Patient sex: M
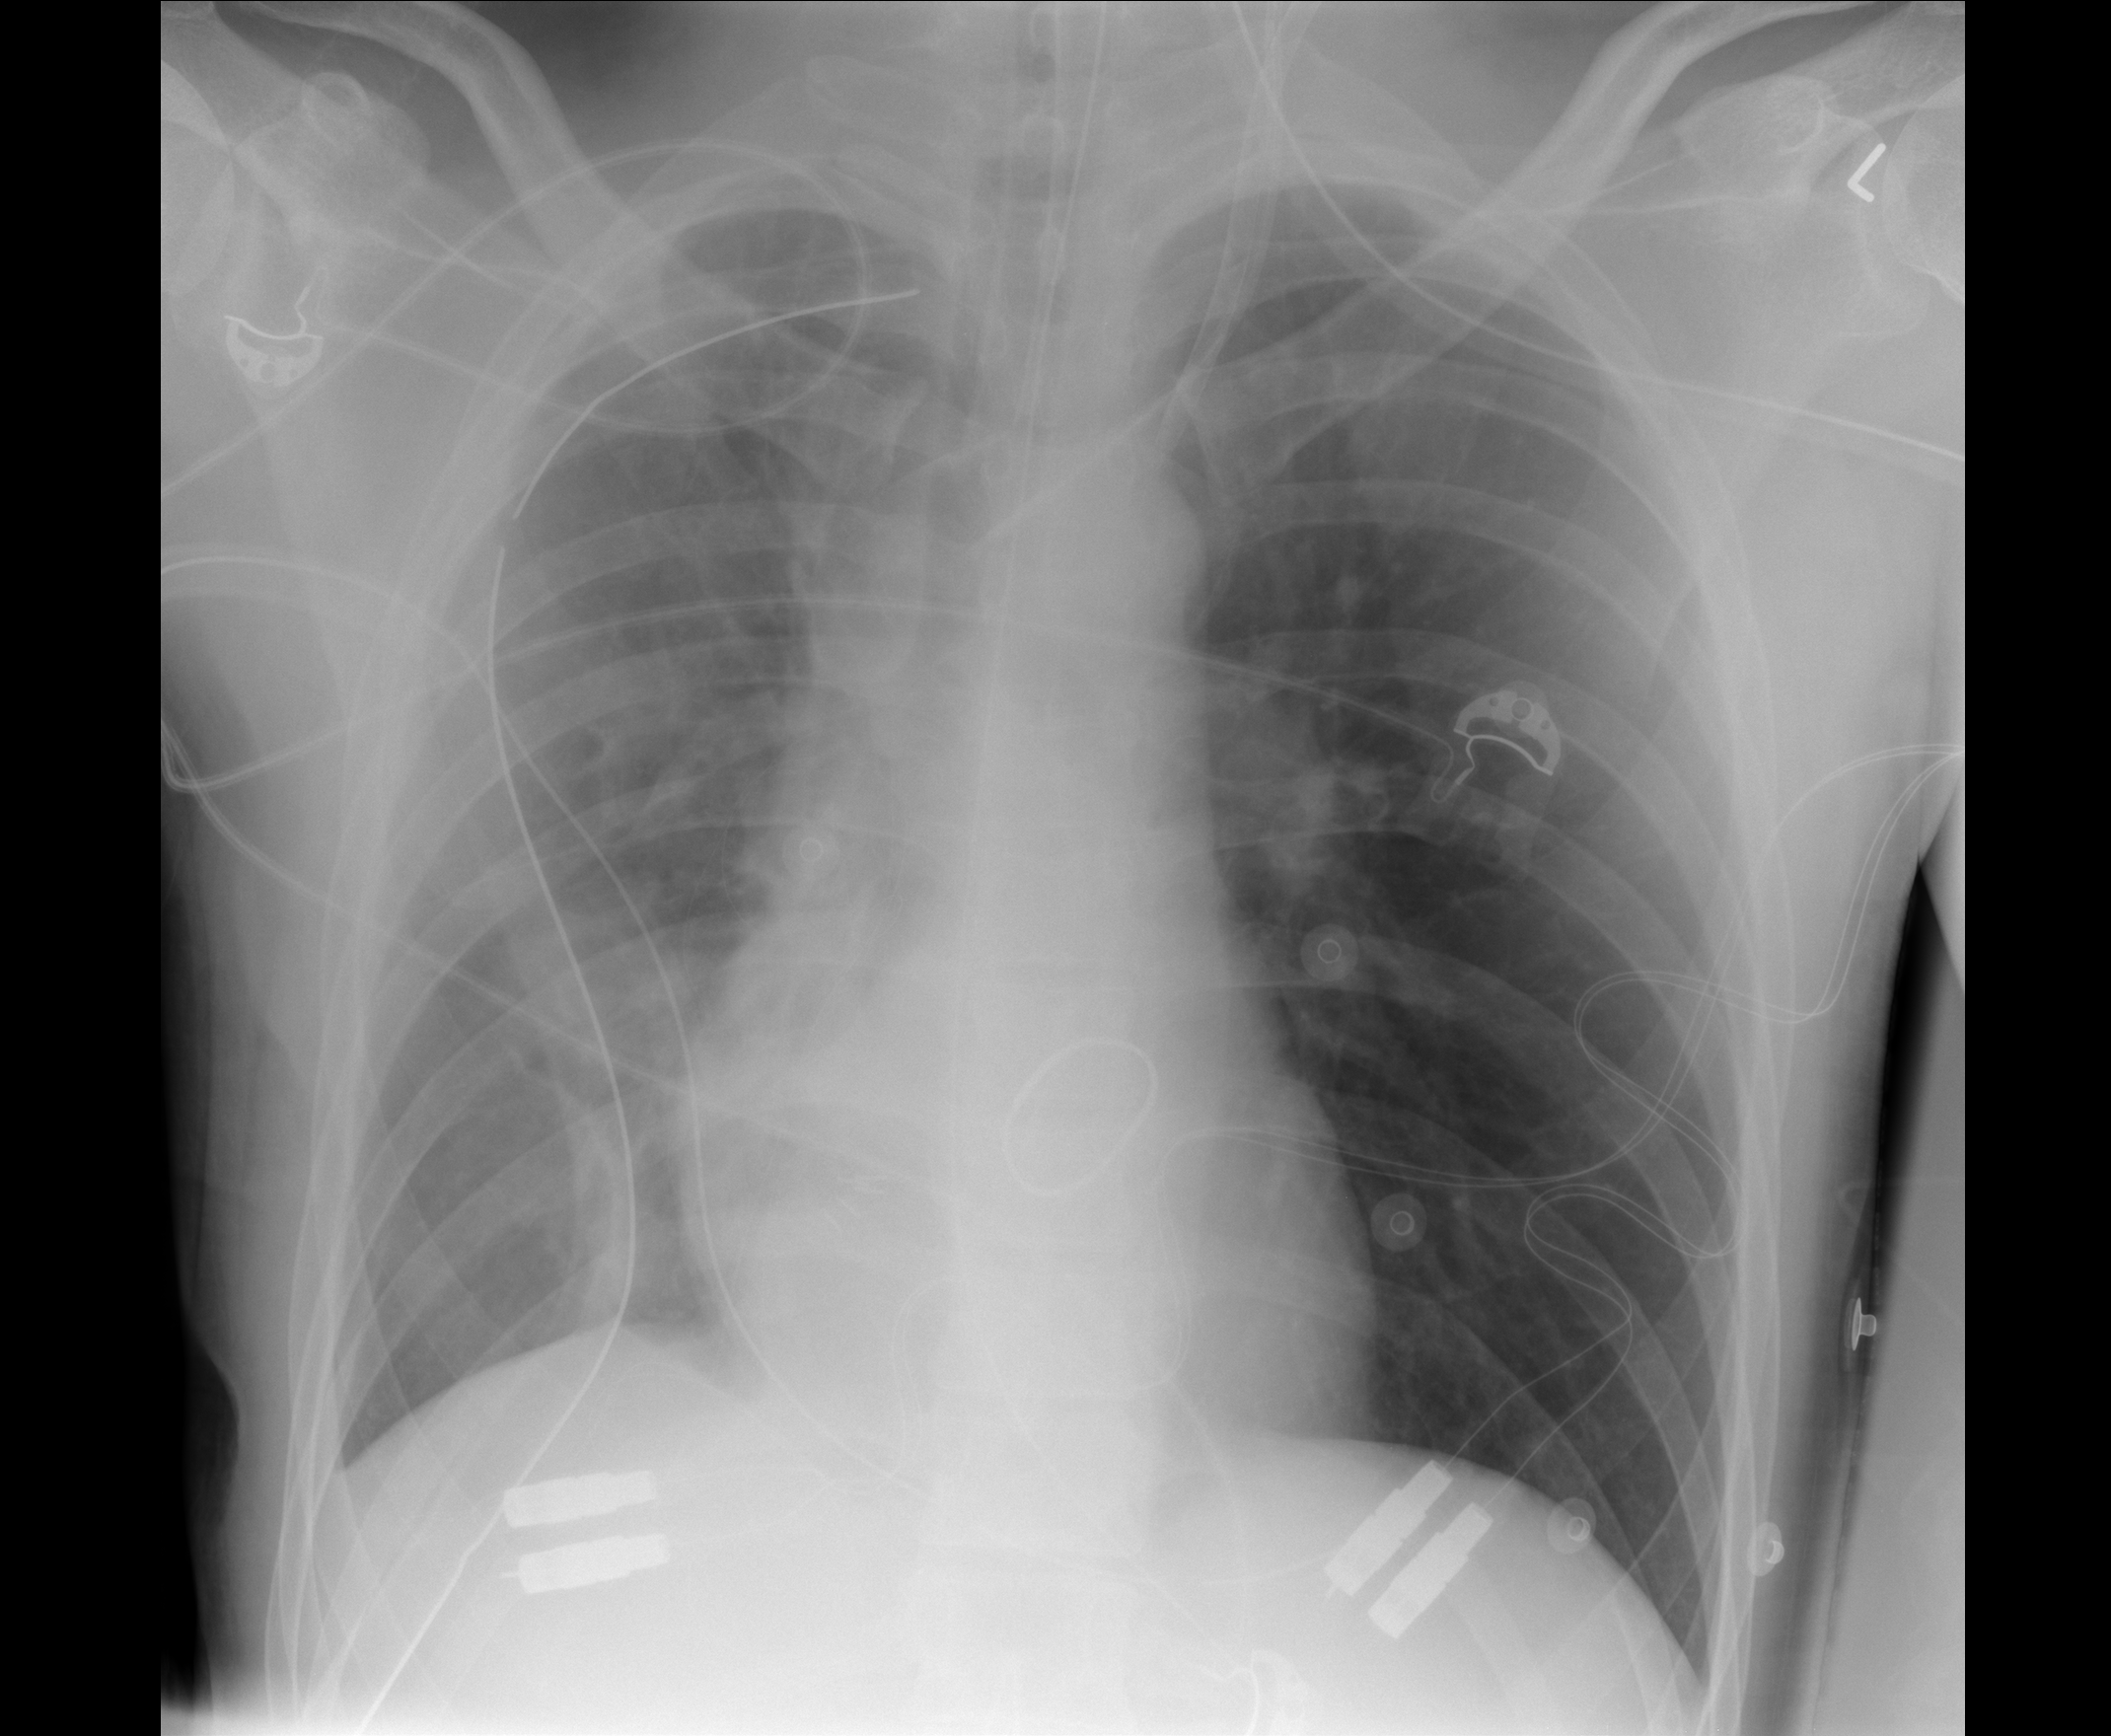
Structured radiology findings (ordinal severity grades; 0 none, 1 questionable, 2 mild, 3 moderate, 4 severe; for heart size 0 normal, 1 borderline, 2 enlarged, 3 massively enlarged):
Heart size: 0
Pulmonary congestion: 2
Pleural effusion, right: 0
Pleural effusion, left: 0
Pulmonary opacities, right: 0
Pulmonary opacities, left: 0
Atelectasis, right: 0
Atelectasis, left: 0